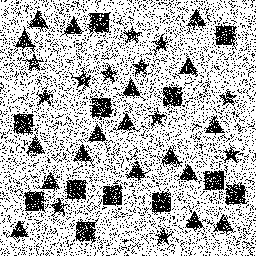
Squares: 12
Triangles: 18
Stars: 12
Total shapes: 42